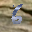
Label: 6